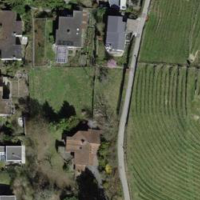
EUNIS habitat code: 55
Species observed at this site:
Cymbalaria muralis